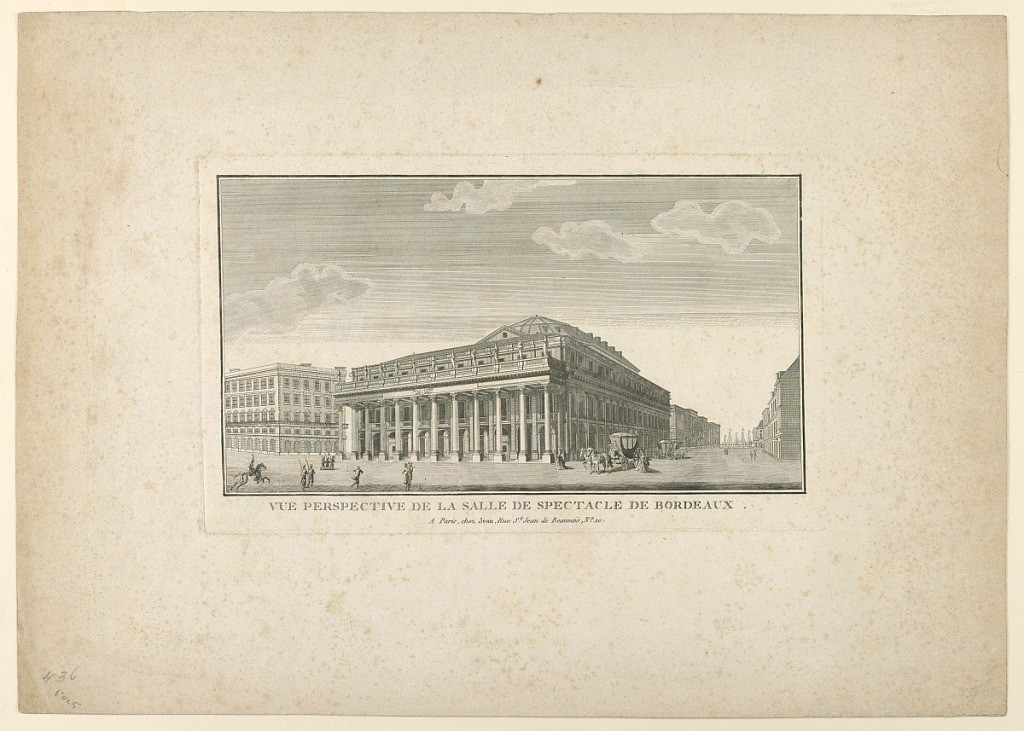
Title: Le Salle de Spectacle, Bordeaux
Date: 1780–1790
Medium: Engraving on paper
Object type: Print
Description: Horizontal rectangle. Oblique view from the left corner of the front side. The street flanking this side is shown. Masts of ships are at its end. A corner hosue is shown at left. Soldiers, walkers, carriages are on the streets. Caption: "VUE PERSPECTIVE DE LA SALLE DE SPECTACLE DE BORDEAUX / A Paris, chez Jean, Rue St. Jean de Beauvais, No. 10".